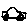
Label: car